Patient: sex M, age 23
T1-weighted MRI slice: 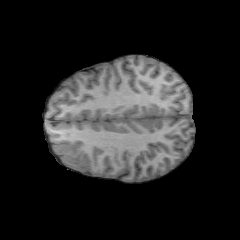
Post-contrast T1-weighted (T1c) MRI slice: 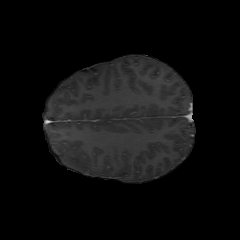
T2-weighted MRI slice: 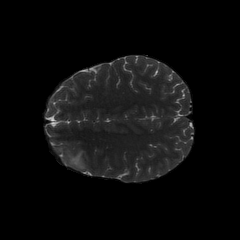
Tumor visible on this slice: yes
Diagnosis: Oligodendroglioma, IDH-mutant, 1p/19q-codeleted
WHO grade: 2